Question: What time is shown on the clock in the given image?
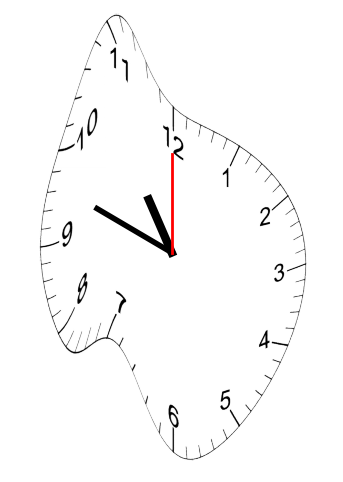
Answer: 10:48:00